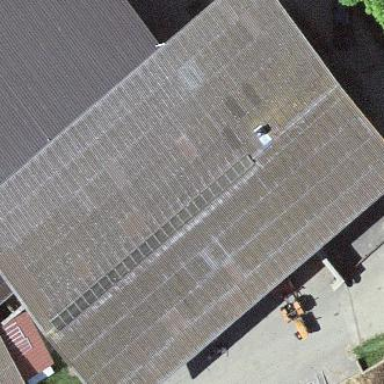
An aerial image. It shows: Farm building.